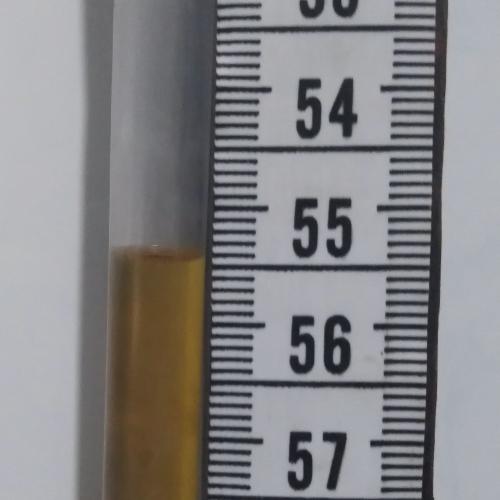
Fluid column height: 55.4 cm